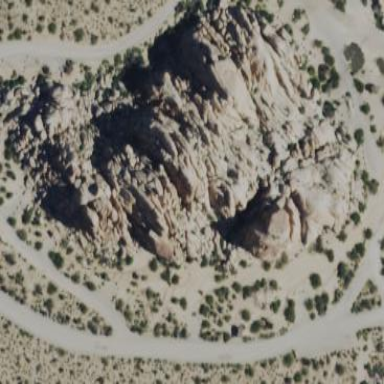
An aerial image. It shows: Landscape dominated by bare rock.